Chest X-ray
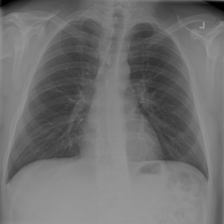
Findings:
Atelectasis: negative
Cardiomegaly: negative
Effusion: negative
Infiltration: negative
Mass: negative
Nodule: negative
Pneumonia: negative
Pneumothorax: negative
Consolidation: negative
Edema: negative
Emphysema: negative
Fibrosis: negative
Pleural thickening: negative
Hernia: negative